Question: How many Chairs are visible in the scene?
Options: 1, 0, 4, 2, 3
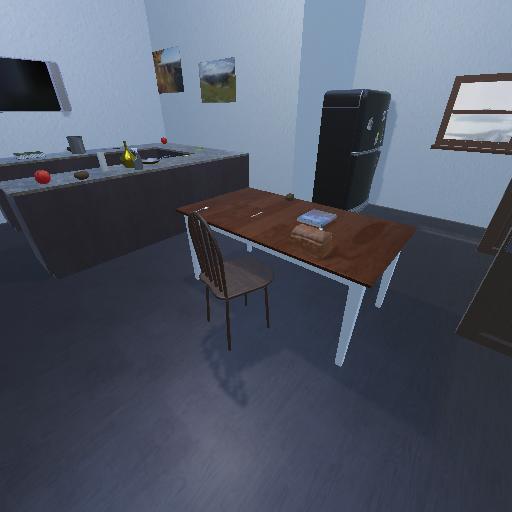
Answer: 1